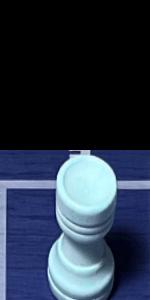
Label: Rook_White